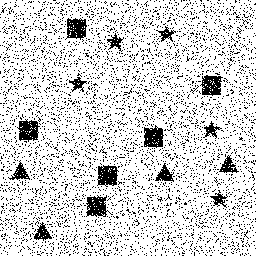
Squares: 6
Triangles: 4
Stars: 5
Total shapes: 15